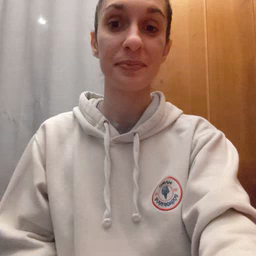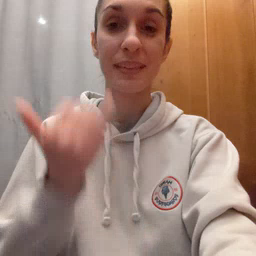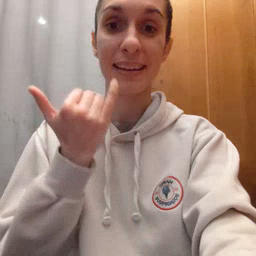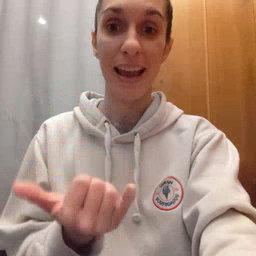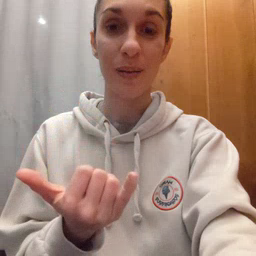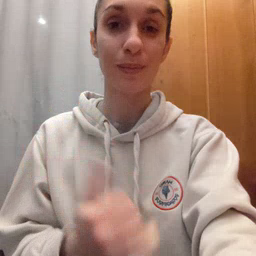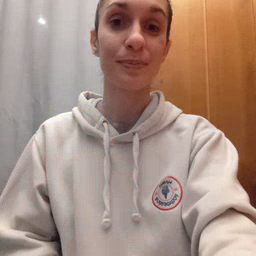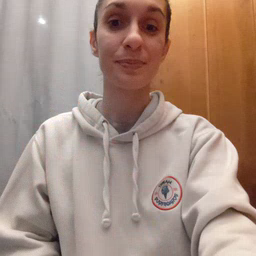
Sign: now